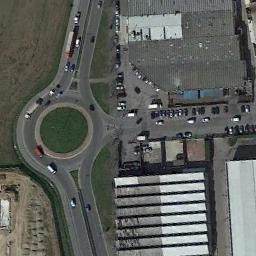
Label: roundabout